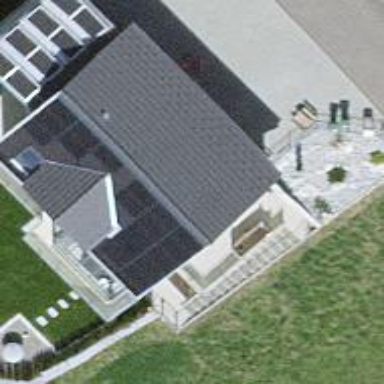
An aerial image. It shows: Solar power generator with photovoltaic panels.